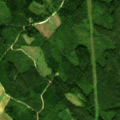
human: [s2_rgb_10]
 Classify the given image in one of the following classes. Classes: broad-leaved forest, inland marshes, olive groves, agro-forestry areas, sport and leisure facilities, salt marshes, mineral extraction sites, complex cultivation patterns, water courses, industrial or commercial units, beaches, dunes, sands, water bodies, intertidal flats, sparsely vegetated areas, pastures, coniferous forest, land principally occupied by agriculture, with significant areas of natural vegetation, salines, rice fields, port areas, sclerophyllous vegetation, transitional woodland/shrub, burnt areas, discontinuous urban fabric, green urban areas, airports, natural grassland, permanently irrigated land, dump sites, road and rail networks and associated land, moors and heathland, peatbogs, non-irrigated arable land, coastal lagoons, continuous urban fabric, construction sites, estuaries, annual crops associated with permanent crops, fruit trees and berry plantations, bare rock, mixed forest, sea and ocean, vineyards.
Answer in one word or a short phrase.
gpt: non-irrigated arable land, coniferous forest, mixed forest, transitional woodland/shrub